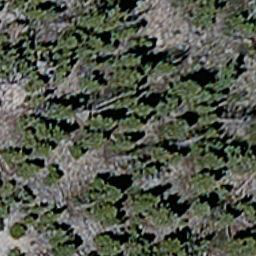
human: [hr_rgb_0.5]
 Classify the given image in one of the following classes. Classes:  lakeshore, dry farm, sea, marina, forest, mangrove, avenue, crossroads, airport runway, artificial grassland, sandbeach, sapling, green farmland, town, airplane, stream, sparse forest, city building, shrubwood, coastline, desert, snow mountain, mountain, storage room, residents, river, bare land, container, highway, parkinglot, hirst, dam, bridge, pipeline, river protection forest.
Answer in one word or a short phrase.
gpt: sparse forest